Question: I have one table with three columns. If first td text overflow in second td then remove the first td right border. How to do that in css, Please help me because am search in Google, but I can't find that solution. Please see that image below (final output like this)

'''
<table style="width: 350px;">
<tr id="row1" style="width: 350px;">
<td style="width: 100px; float: left; border: 1px solid black; white-space: nowrap; color:Red;">
<span>First td over flow remove td right border</span>
</td>
<td style="width: 100px; float: left; border: 1px solid black">
<span>Second Div</span>
</td>
<td style="width: 130px; float: left; border: 1px solid black">
<span>Third Div</span>
</td>
</tr>
<tr id="row2" style="width: 350px">
<td style="width: 100px; float: left; border: 1px solid black">
<span>First Div</span>
</td>
<td style="width: 100px; float: left; border: 1px solid black">
<span>Second Div</span>
</td>
<td style="width: 130px; float: left; border: 1px solid black">
<span>Third Div</span>
</td>
</tr>
</table>
'''
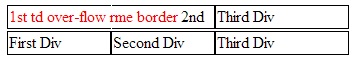
Answer: I am not sure what purpose you have created the table like this. But here is the answer for your structure. Update your first td like below.
'''
<td style="width: 100px; float: left; border: 1px solid black; white-space: nowrap; color:Red; z-index:999; height:20px; position:relative;">
<span style="background-color:#fff; position:absolute; left:2px; top:0; z-index:2;">First td over flow remove td right border</span>
</td>
'''
<URL>